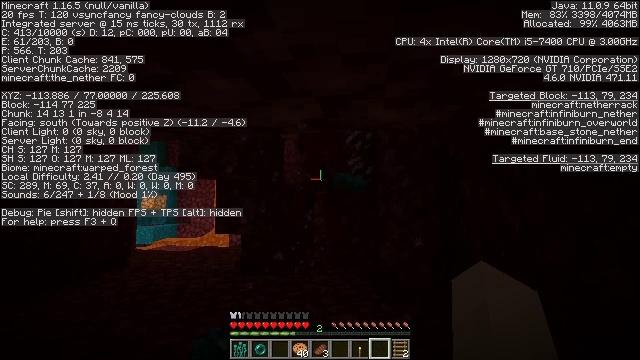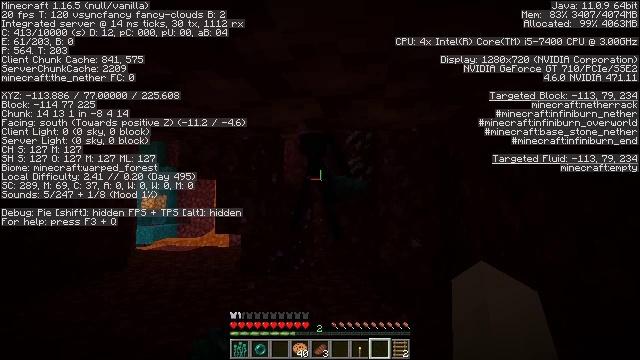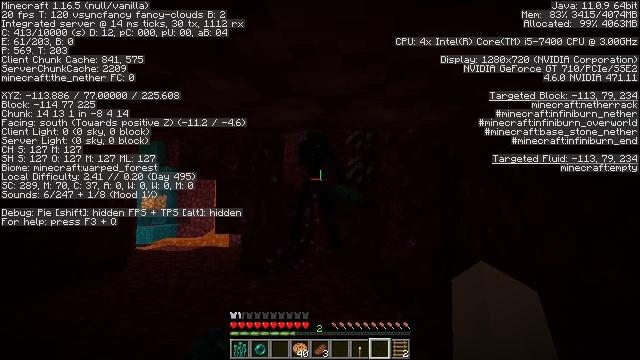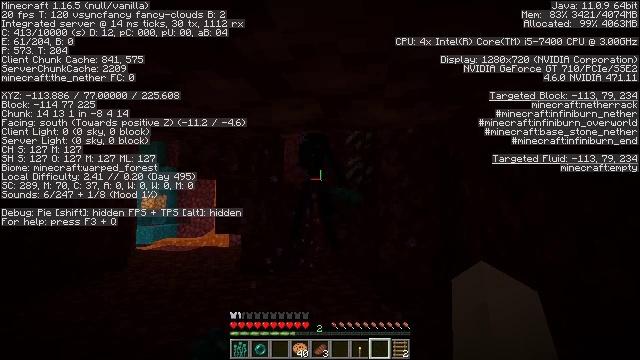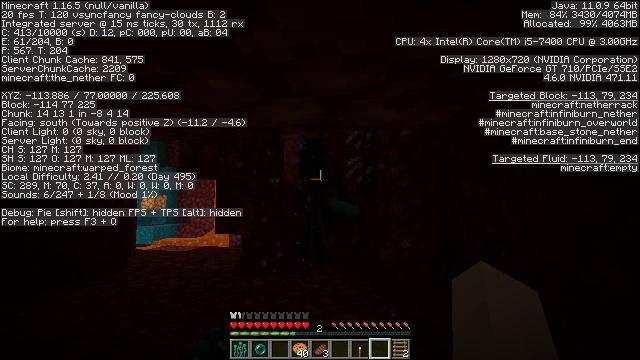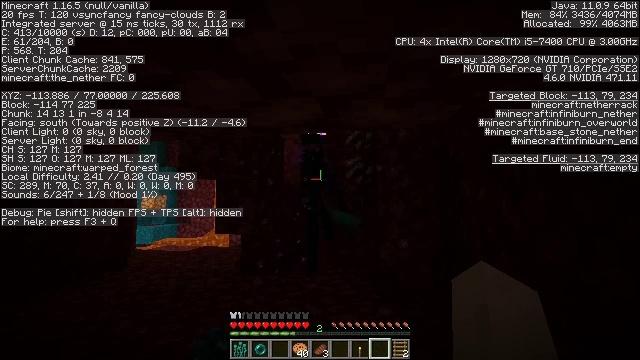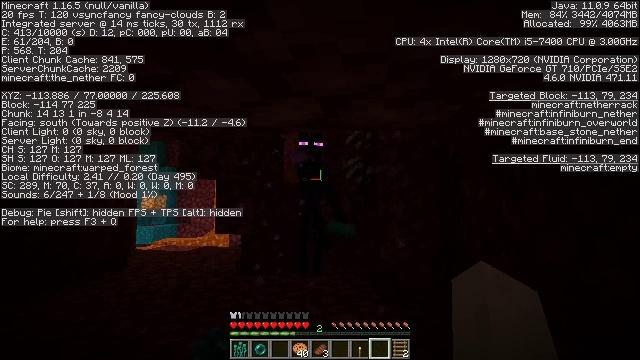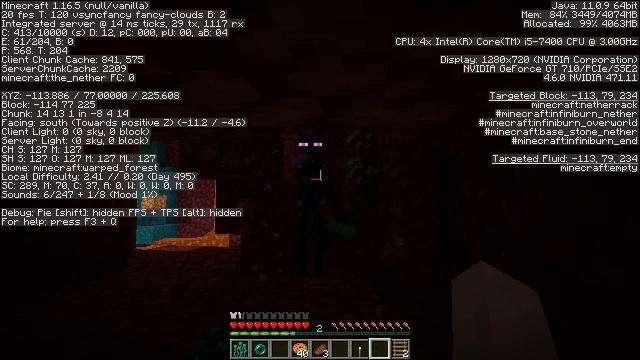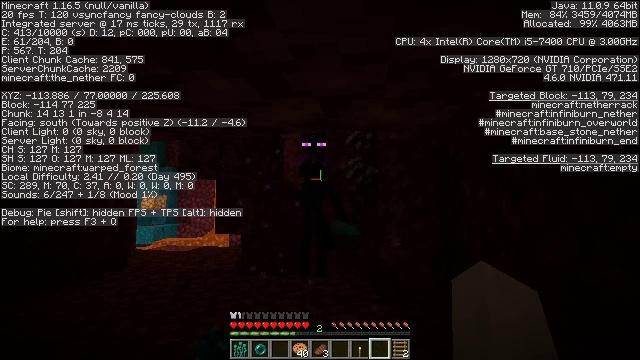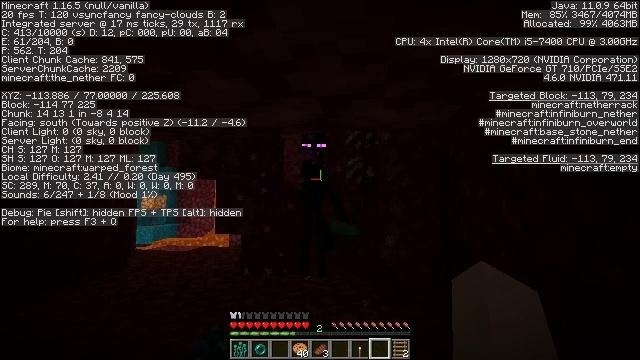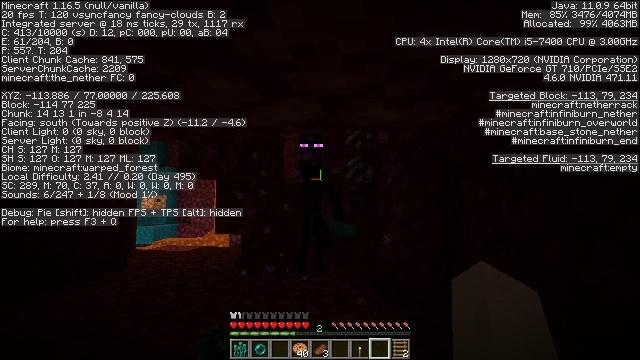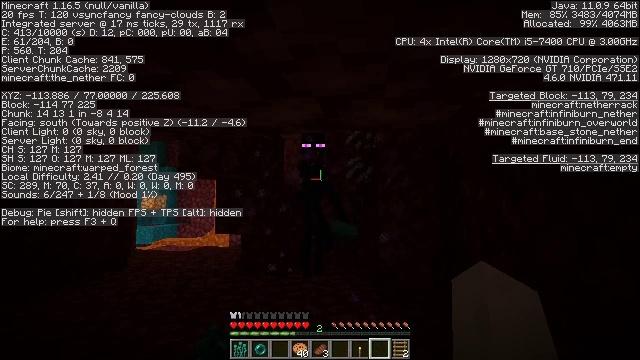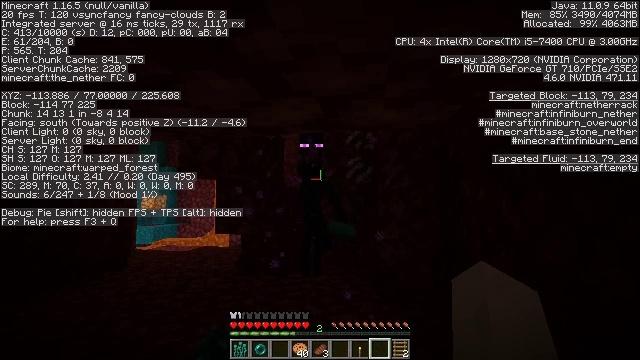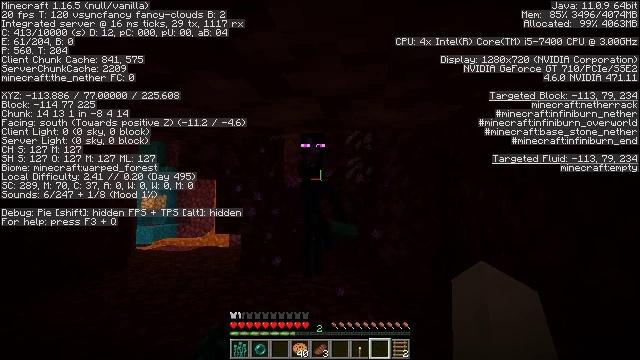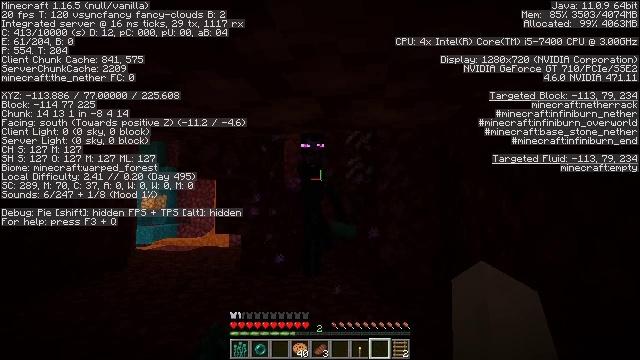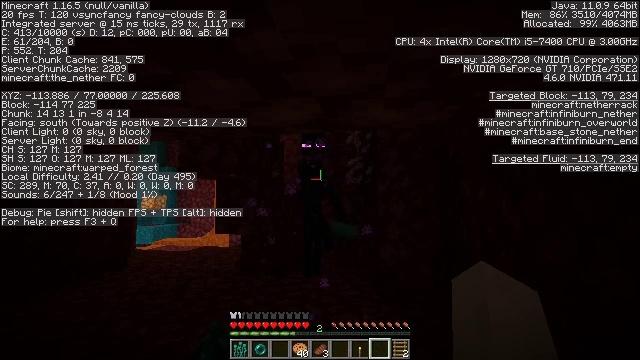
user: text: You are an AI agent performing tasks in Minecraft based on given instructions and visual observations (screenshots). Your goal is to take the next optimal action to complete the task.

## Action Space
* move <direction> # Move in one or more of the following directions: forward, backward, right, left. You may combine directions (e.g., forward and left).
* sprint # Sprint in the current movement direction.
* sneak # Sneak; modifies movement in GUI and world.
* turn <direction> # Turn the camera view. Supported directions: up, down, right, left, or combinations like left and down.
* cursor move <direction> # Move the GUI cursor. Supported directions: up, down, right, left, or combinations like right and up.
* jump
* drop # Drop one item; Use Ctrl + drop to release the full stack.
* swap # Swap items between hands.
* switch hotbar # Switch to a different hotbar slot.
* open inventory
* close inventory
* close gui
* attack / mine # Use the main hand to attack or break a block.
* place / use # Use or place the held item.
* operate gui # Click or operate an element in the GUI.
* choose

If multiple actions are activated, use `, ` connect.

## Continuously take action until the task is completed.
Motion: motion action
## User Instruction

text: Kill mobs.
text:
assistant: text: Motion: no_op
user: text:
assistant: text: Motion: no_op
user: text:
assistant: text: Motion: no_op
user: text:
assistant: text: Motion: no_op
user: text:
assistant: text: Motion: no_op
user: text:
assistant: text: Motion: no_op
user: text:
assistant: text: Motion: no_op
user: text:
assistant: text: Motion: no_op
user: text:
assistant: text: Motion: no_op
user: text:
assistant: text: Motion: no_op
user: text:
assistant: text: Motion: no_op
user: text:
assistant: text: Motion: no_op
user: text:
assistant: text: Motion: no_op
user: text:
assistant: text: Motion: no_op
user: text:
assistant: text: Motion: no_op
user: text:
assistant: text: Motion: no_op
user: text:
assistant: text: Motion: no_op
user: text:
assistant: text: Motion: no_op
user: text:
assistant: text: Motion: no_op
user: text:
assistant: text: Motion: no_op
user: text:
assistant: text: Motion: no_op
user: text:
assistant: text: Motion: no_op
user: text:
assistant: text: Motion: no_op
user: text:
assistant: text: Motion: no_op
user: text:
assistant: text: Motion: no_op
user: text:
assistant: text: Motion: no_op
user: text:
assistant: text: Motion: no_op
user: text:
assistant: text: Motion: no_op
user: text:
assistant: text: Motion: no_op
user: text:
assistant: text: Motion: no_op